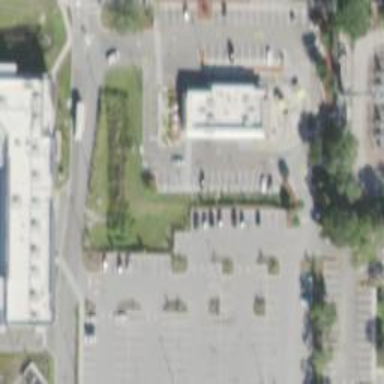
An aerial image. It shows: Parking space is available.